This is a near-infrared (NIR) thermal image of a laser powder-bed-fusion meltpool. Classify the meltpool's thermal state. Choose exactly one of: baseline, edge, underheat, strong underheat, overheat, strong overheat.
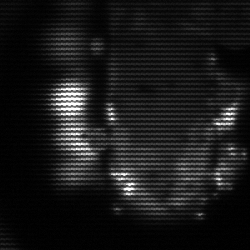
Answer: strong underheat